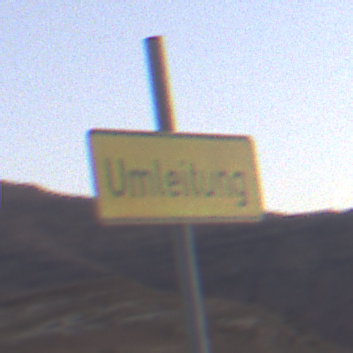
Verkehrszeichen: Umleitungsankuendigung
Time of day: Dusk
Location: Outdoor (Nature)
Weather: Clear
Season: NotSpecified
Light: Natural